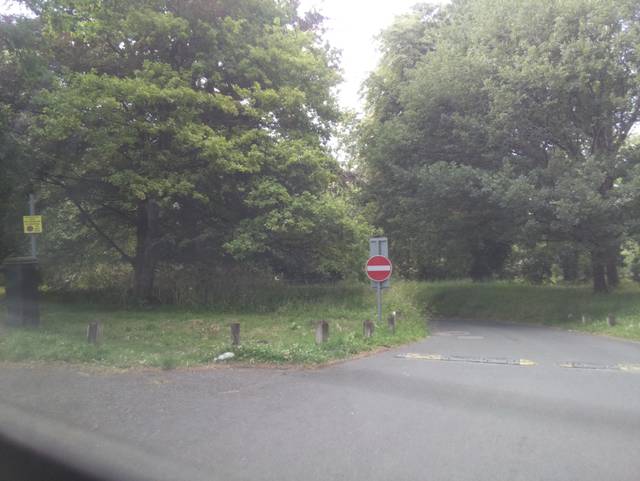
Region: United Kingdom
Coordinates: 51.269, 0.5398